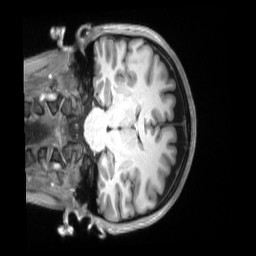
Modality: T1w
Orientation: coronal
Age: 25
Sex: female
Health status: ill
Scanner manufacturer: siemens
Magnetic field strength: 3 T
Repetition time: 2.2 s
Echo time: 0.00157 s